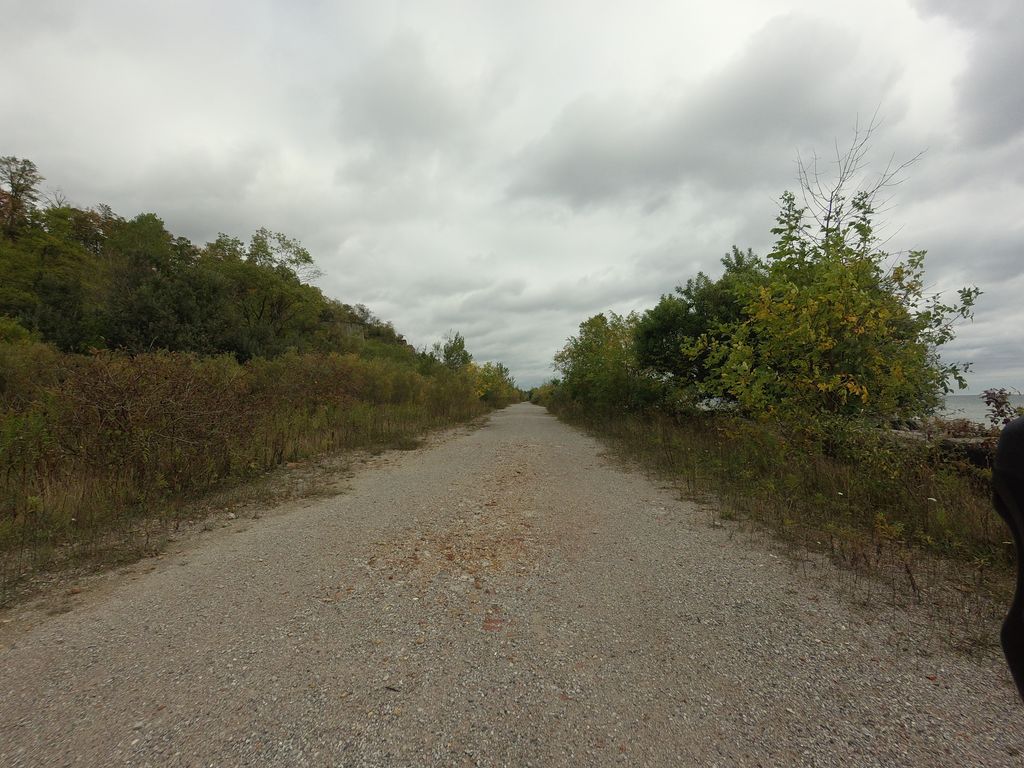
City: toronto